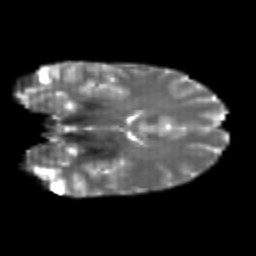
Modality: T2w
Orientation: coronal
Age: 23
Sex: female
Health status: healthy
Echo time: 0.074 s